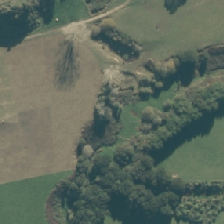
Land cover: broadleaved_indigenous_hardwood